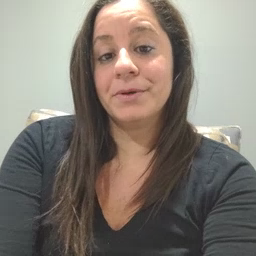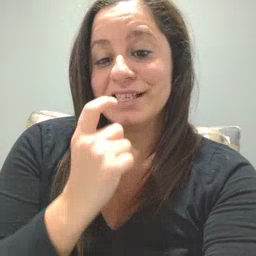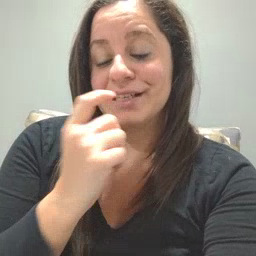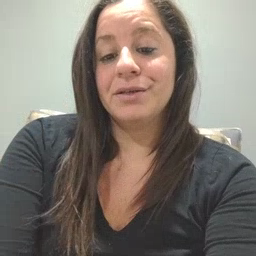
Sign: tooth